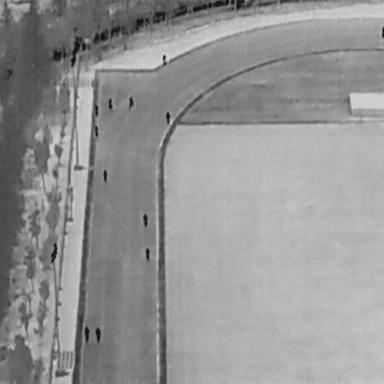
There are 11 People in the infrared image.